Aerial crown-view tile of a tropical tree (Barro Colorado Island, Panama), acquired 20250317:
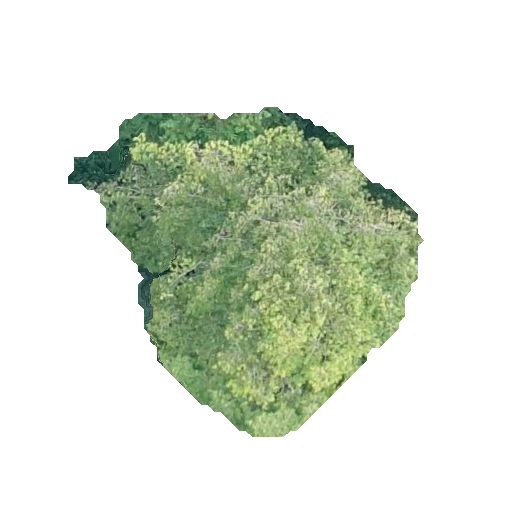
Species: Virola surinamensis
GBIF accepted scientific name: Virola surinamensis
Crown area: 110.818 m²